Question: I try the TabPanel and the PopUp widget but both are showed in the browser without a style... other examples that I've downloaded from the internet are fine. What's going on?
That's an example of what I see... What I missing?
Thanks

That's my code:
'''
.....
Button search = Button.wrap(DOM.getElementById("search"));
search.setVisible(true);
search.addClickHandler(new ClickHandler(){
public void onClick(ClickEvent event) {
new MyPopup().show();
}
});
}
private static class MyPopup extends PopupPanel {
public MyPopup() {
// PopupPanel's constructor takes 'auto-hide' as its boolean parameter.
// If this is set, the panel closes itself automatically when the user
// clicks outside of it.
super(true);
// PopupPanel is a SimplePanel, so you have to set it's widget property to
// whatever you want its contents to be.
setWidget(new Label("Click outside of this popup to close it"));
}
}
'''
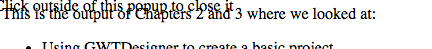
Answer: What is your theme set to in your .gwt.xml file? I would assume your default GWT style sheet isn't chosen.
<URL>
Example, mine is the un-commented Chrome one as an example :
'''
<!-- Inherit the default GWT style sheet. You can change -->
<!-- the theme of your GWT application by uncommenting -->
<!-- any one of the following lines. -->
<!--<inherits name='com.google.gwt.user.theme.standard.Standard'/>-->
<!-- <inherits name='com.google.gwt.user.theme.chrome.Chrome'/> -->
<!-- <inherits name='com.google.gwt.user.theme.dark.Dark'/> -->
<inherits name='com.google.gwt.user.theme.chrome.Chrome'/>
'''
Past that I would say "inspect the element" on chrome or use the built in browser developer tools to see what CSS file is being loaded or applied.